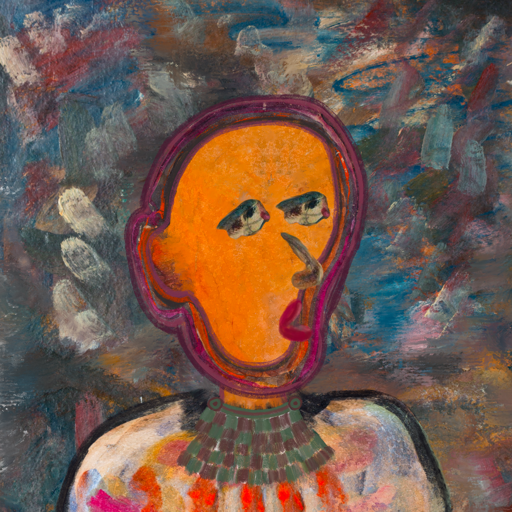
Background: Boggyland, Head And Neck Side: Hypocrite_w_Hair, Face Side: Pipe, Bust: Childish, Hair Side: Blank, Head Accessory: Blank, Second Necklace: After_Raid, Necklace: Blank, Baby: Blank